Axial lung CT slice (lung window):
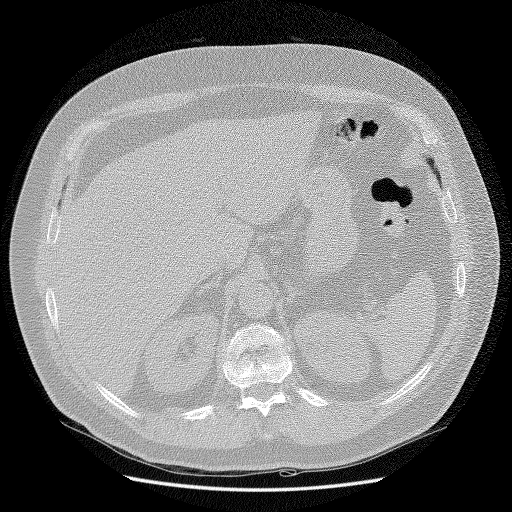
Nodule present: no